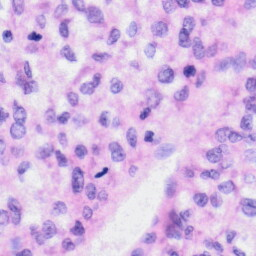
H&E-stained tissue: Liver